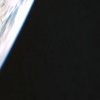
Label: space